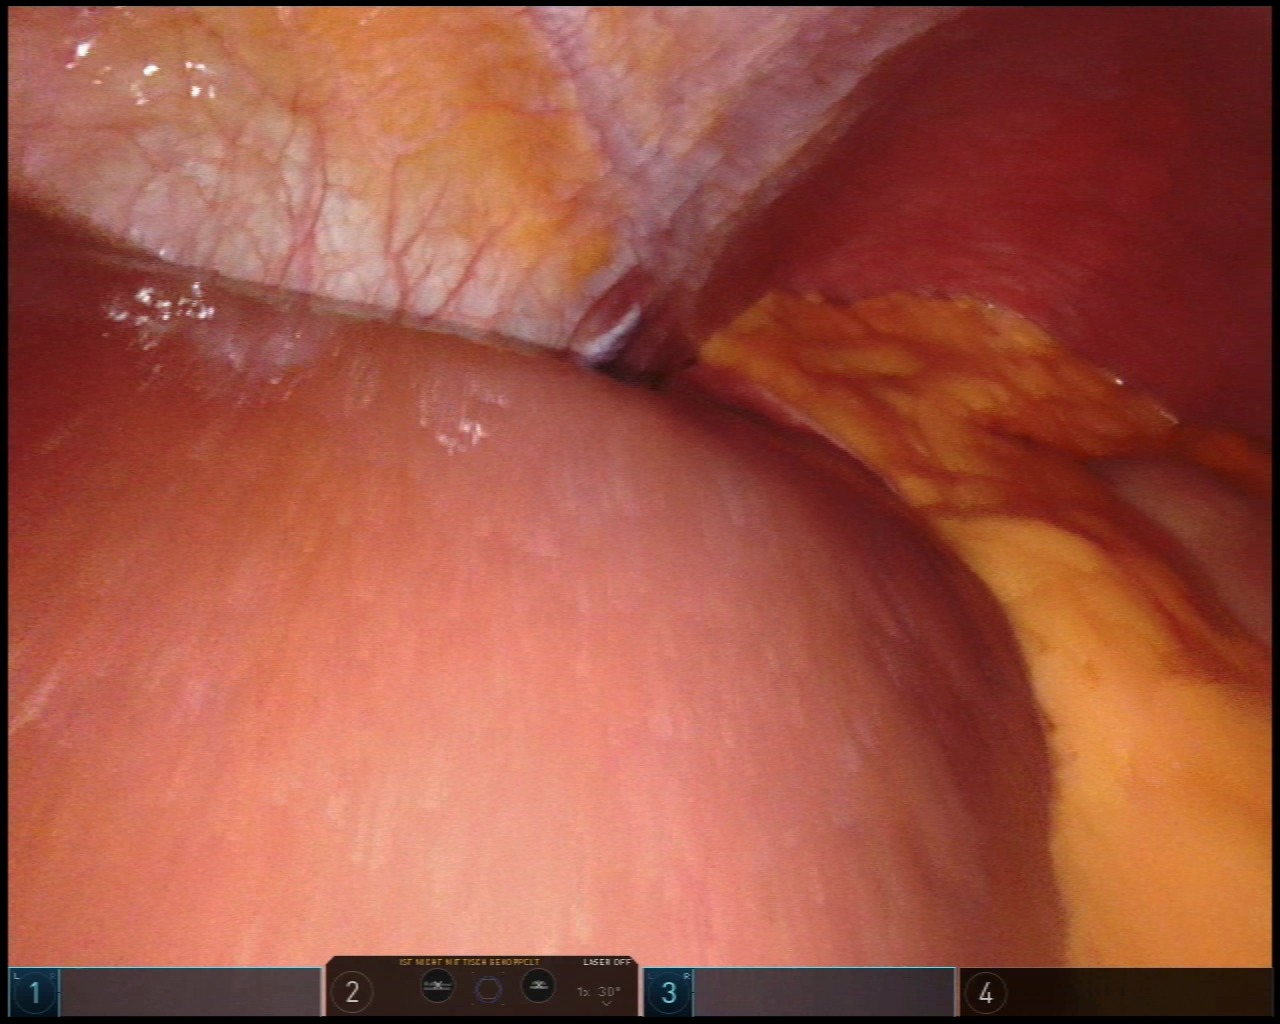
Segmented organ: liver
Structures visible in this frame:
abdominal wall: yes
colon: yes
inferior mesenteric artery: no
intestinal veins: no
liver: yes
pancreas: no
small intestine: no
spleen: no
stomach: no
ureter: no
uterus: no
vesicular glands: no